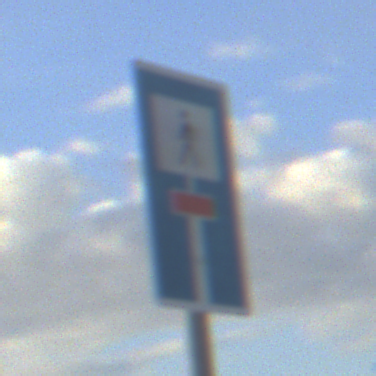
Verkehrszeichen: SackgasseFussgaengerDurchlaessig
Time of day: MorningAfternoon
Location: Outdoor (Suburban)
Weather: PartlyCloudy
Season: NotSpecified
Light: Natural